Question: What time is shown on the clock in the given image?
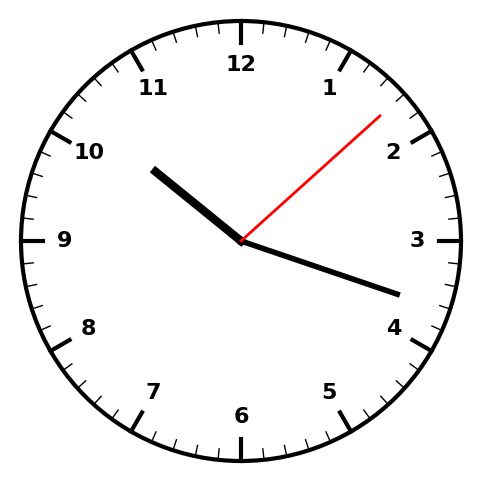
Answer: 10:18:08